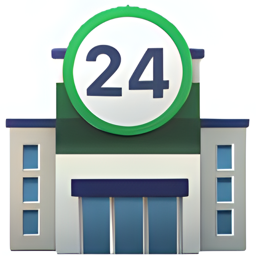
Name: convenience store
Emoji: 🏪
Group: Travel & Places
Sub-group: place-building